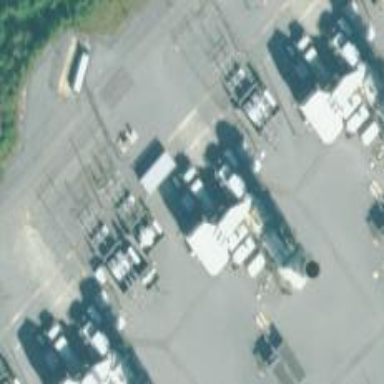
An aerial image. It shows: Gas-powered generator. It is gas turbine type generator.